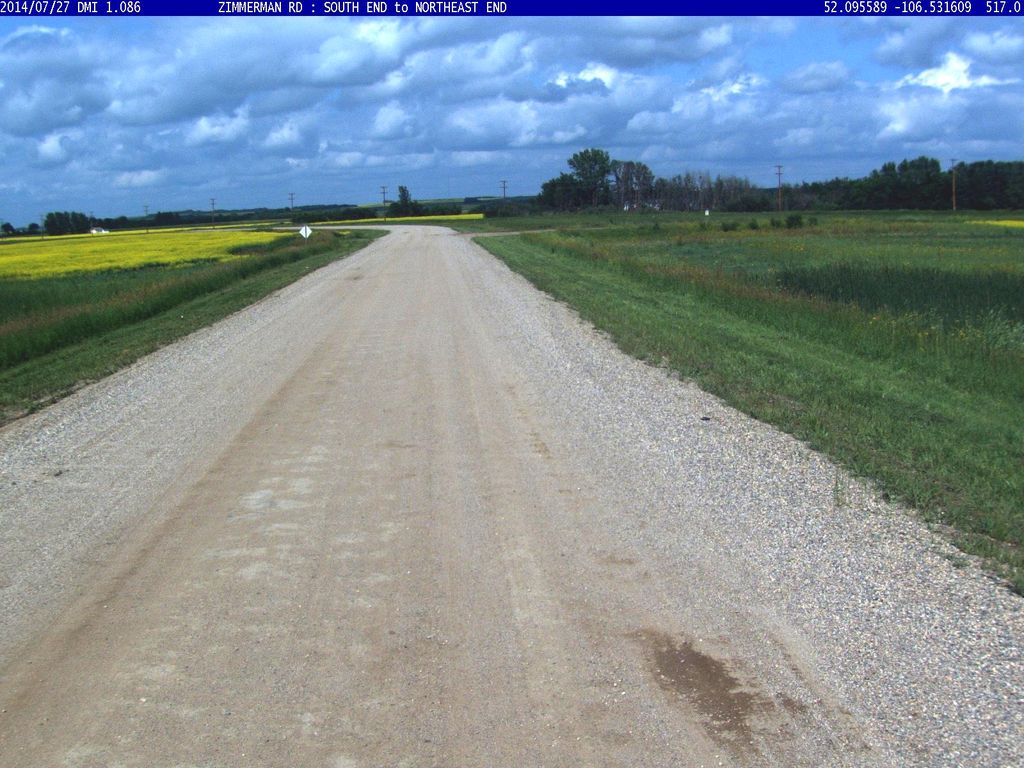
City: saskatoon